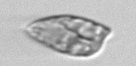
Label: Prorocentrum_dentatum